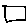
Label: square